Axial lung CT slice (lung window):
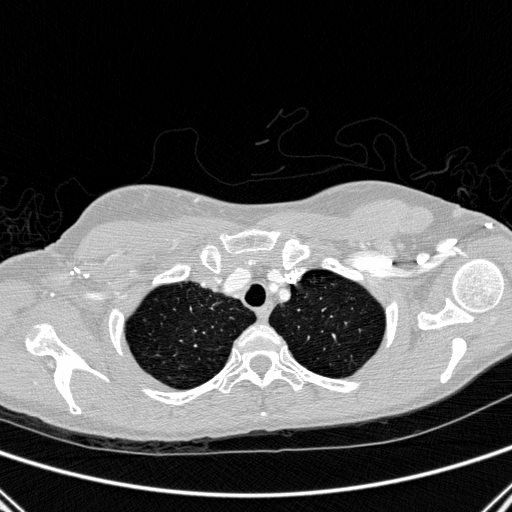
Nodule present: no